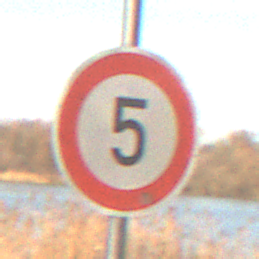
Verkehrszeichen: Geschwindigkeit5
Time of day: SunriseSunset
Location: Outdoor (Nature)
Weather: PartlyCloudy
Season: NotSpecified
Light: Natural